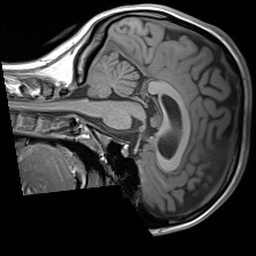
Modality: T1w
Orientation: sagittal
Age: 23
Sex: female
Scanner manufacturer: siemens
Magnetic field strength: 3 T
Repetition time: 1.6 s
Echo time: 0.00236 s